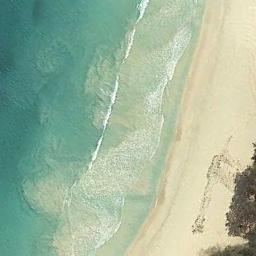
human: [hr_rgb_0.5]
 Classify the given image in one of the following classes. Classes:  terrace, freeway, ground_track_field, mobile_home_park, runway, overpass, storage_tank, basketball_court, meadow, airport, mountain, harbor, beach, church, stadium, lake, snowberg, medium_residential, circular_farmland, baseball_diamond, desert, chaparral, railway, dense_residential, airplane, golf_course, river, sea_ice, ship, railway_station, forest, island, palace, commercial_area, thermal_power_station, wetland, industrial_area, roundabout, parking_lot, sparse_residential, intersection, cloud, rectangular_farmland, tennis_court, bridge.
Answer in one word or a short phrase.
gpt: beach